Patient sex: M
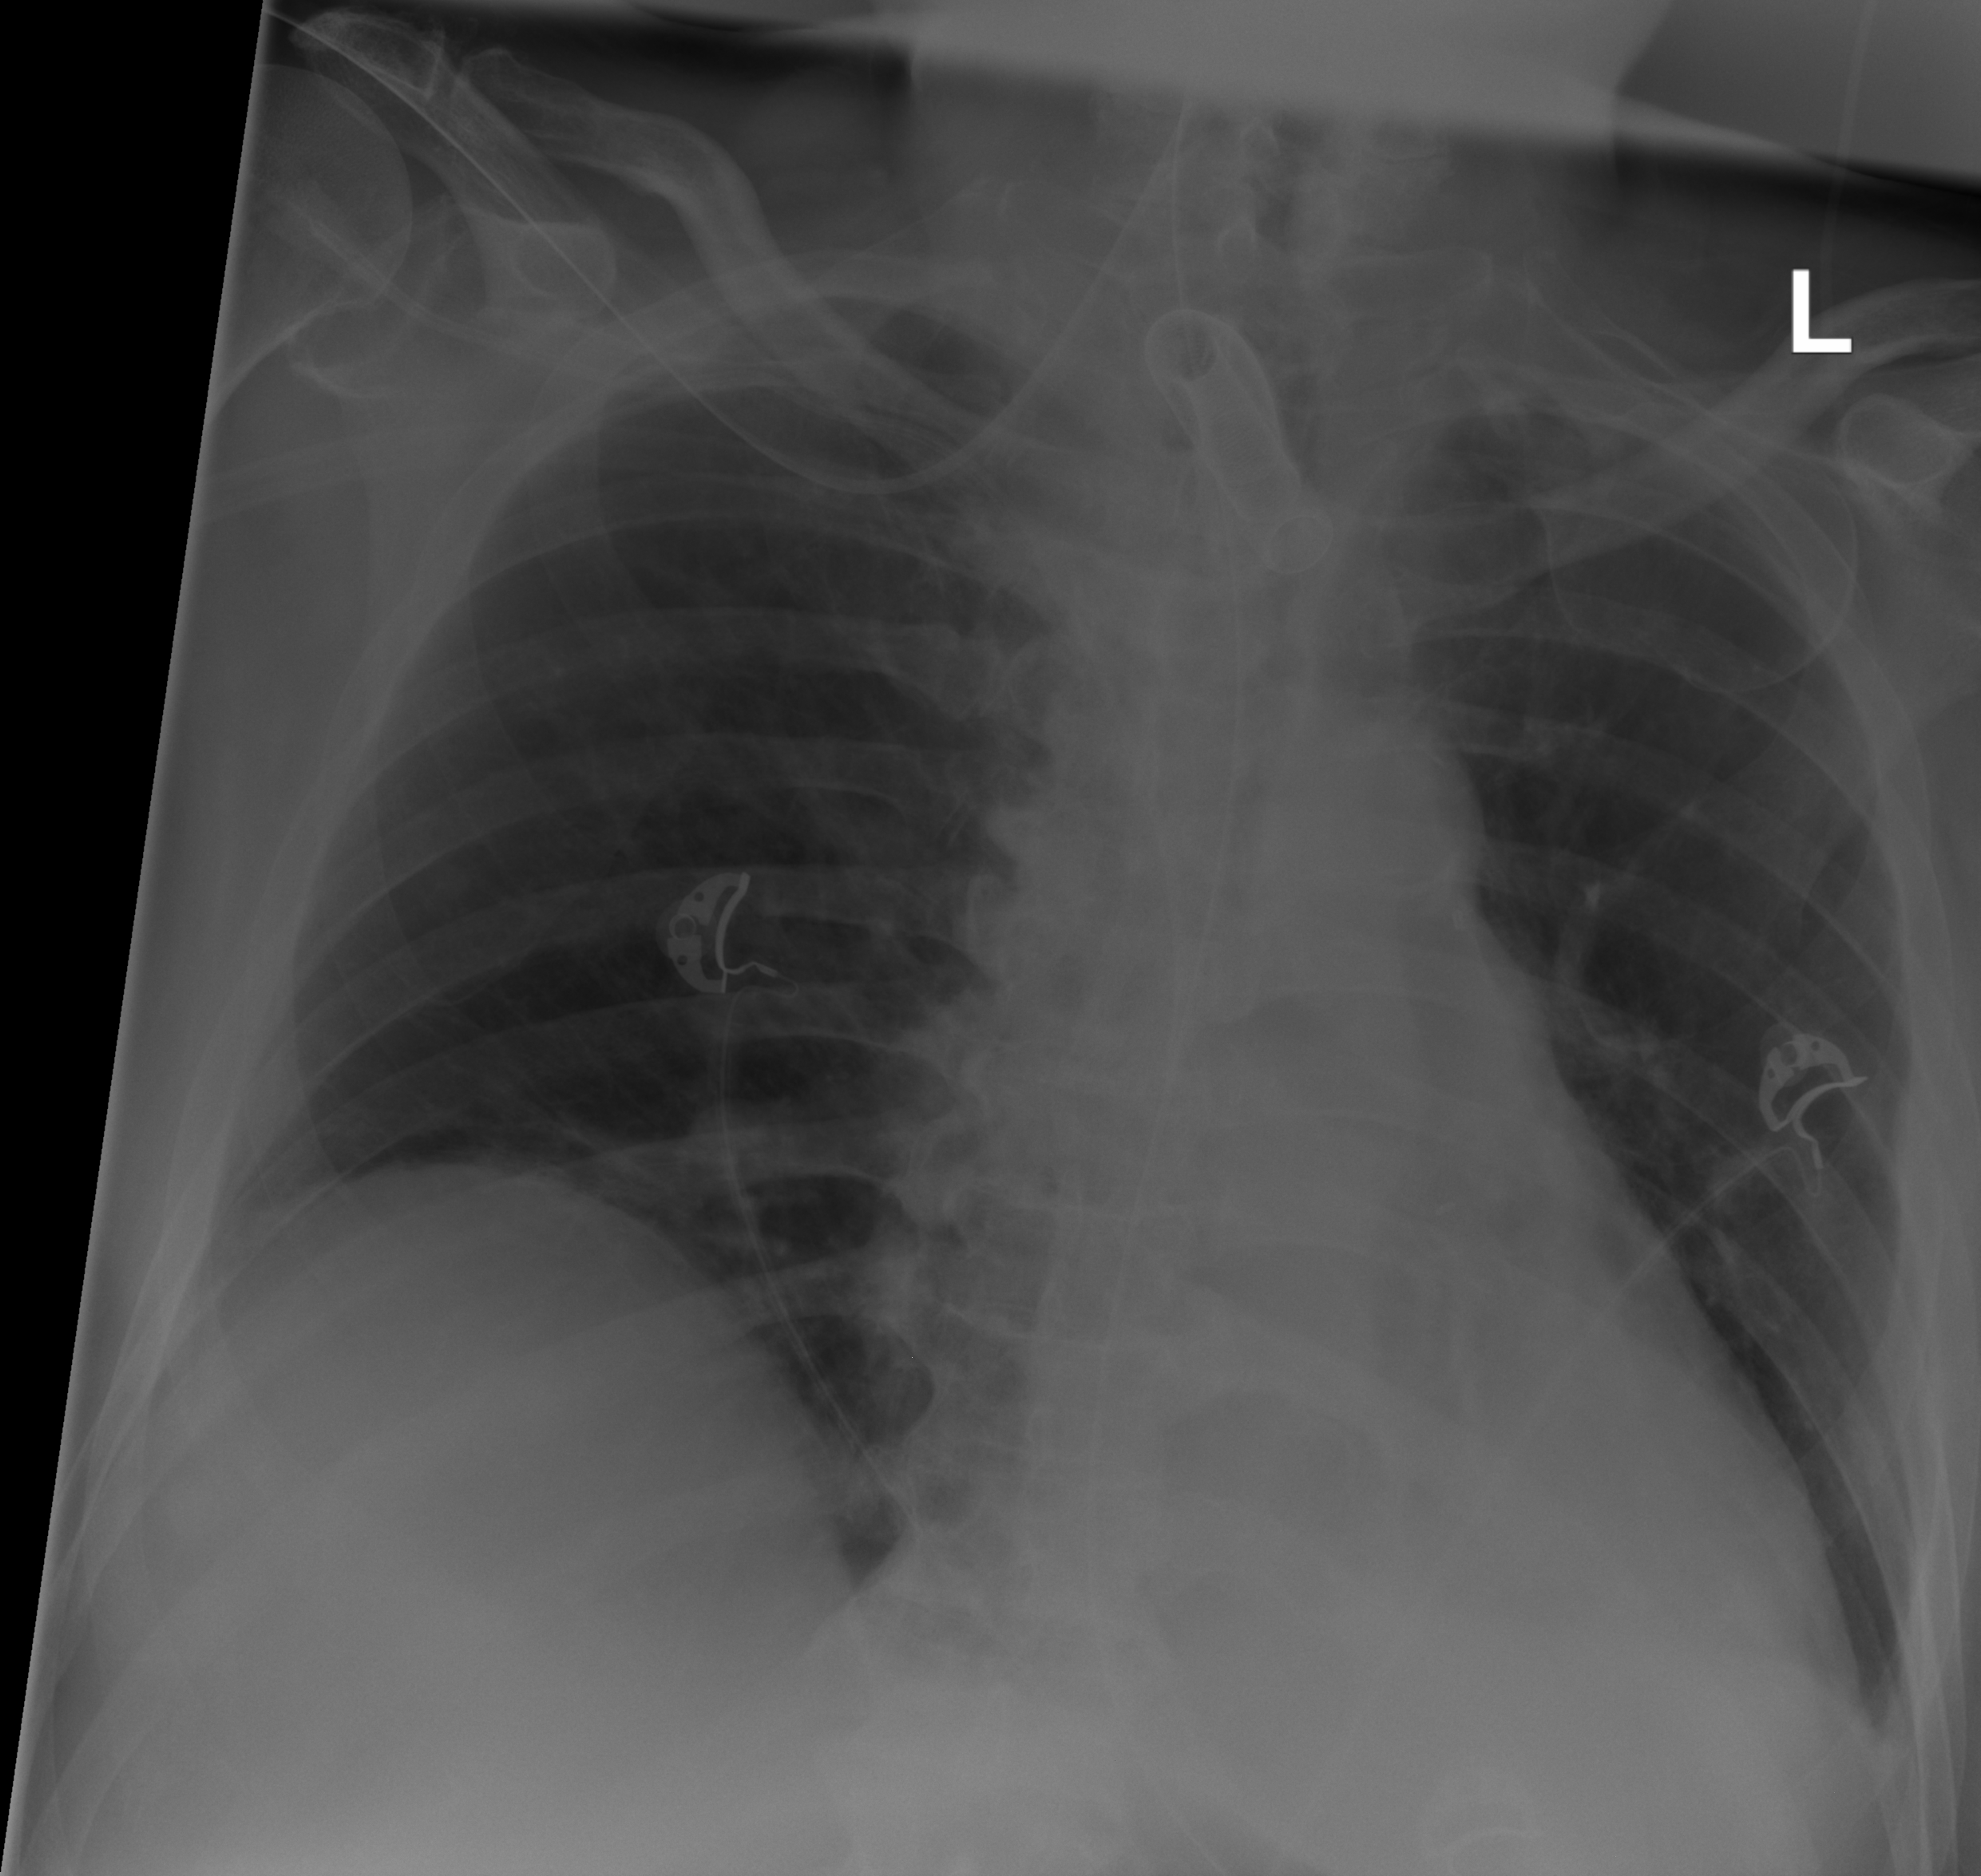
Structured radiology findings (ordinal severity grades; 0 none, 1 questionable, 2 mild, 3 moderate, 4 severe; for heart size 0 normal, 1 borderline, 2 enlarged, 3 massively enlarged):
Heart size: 2
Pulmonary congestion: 0
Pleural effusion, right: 0
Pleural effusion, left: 1
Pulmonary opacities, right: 0
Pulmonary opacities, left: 0
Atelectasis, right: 2
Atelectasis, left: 2